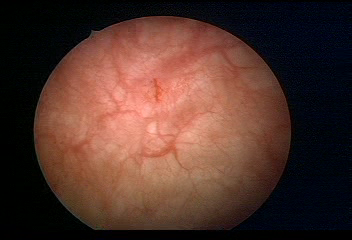
Modality: WLC
Class: Normal mucosa
Bladder cancer association: No